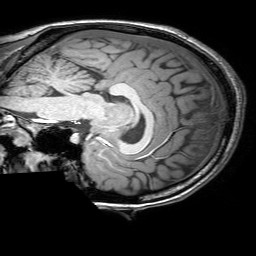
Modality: T1w
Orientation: sagittal
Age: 19
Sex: male
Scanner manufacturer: philips
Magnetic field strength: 3 T